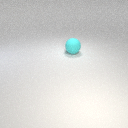
large cyan rubber sphere